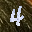
Label: 4